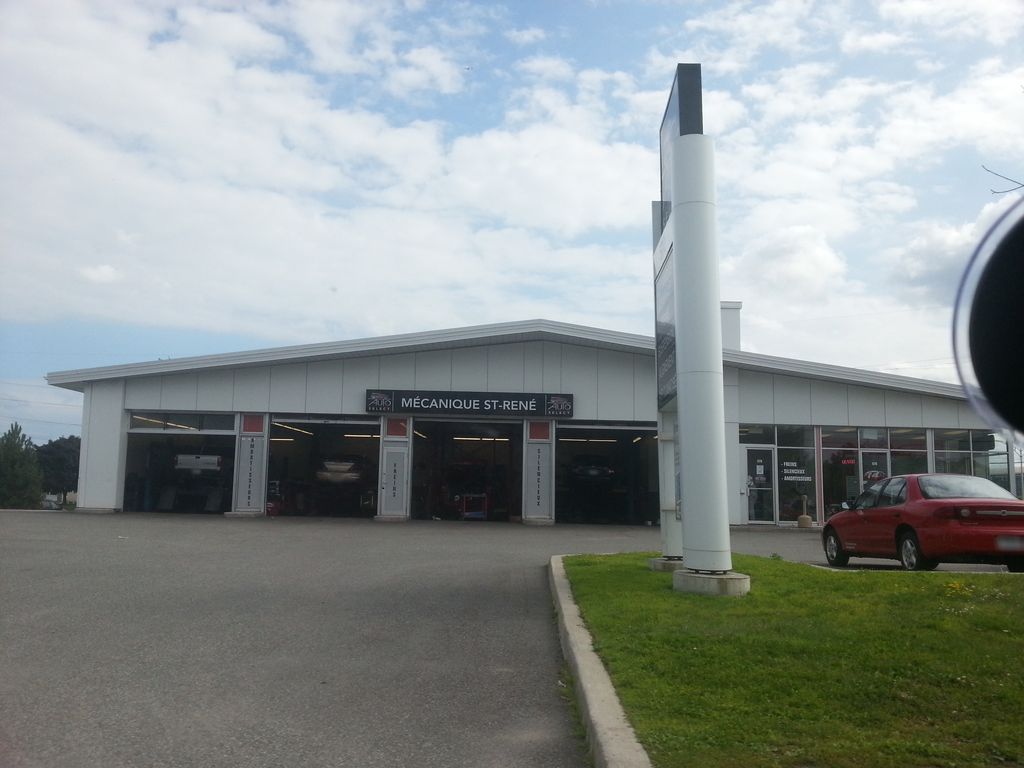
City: ottawa-gatineau